Interaction volume radius: 5 \u00c5
Interaction volume height: 15 \u00c5
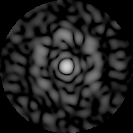
Disorder parameter: 0.6464